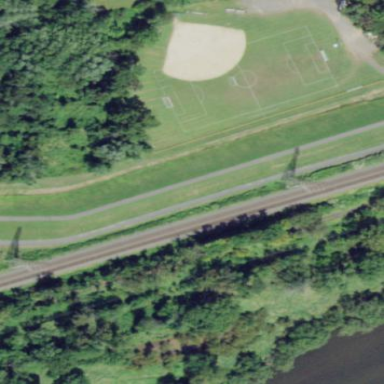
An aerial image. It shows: Recreation ground.